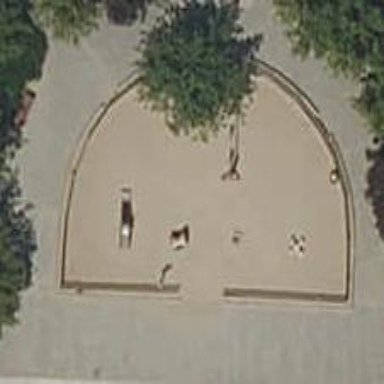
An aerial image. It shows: Playground area for leisure activities on the land.